Field crop: maize
Growth stage: 2
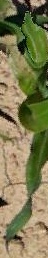
Species: maize